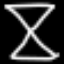
Label: hourglass